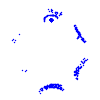
Particle: proton